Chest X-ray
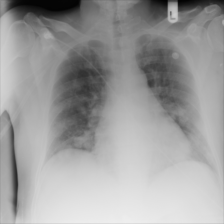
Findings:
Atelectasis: negative
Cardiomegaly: negative
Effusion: negative
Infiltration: negative
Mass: negative
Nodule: negative
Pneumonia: negative
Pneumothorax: negative
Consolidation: negative
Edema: negative
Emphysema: negative
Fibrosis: negative
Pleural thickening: negative
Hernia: negative